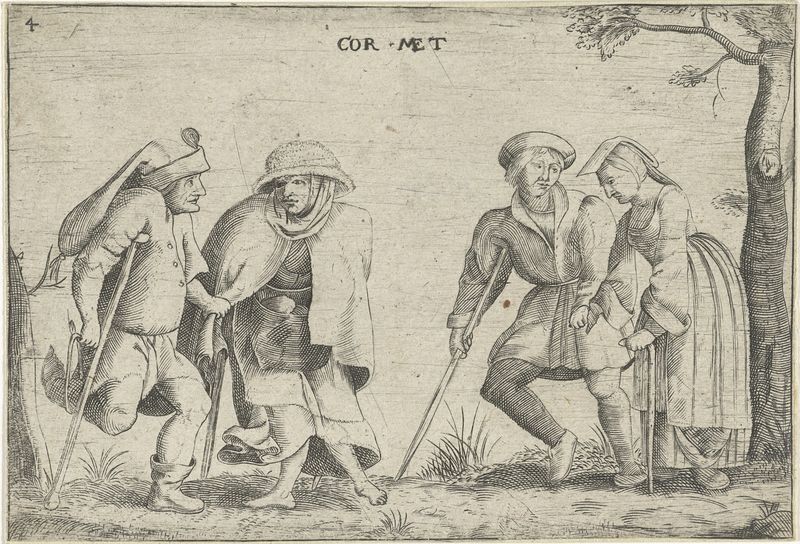
Titel: Twee kreupele paren
Künstler: Dirk van Hoogstraten
Standort: Amsterdam
Institution: Rijksmuseum
Schlagwörter: baum, frau, männer, gras, wiese, jacke, mütze, gebeugt, füße, krank, stiefel, stecken, krüken